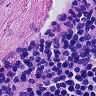
Metastatic tissue present: no